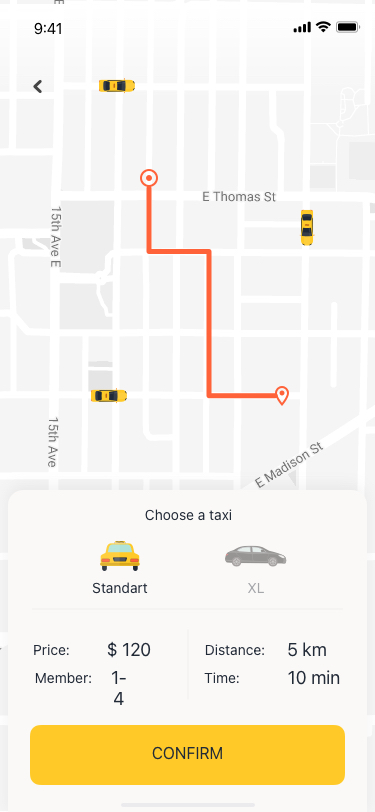
Text in this UI design:
$ 120
Price:
1-4
Member:
5 km
Distance:
10 min
Time:
Choose a taxi
Standart
XL